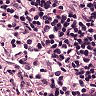
Metastatic tissue present: no